Interaction volume radius: 5 \u00c5
Interaction volume height: 10 \u00c5
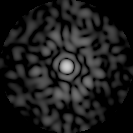
Disorder parameter: 0.8293